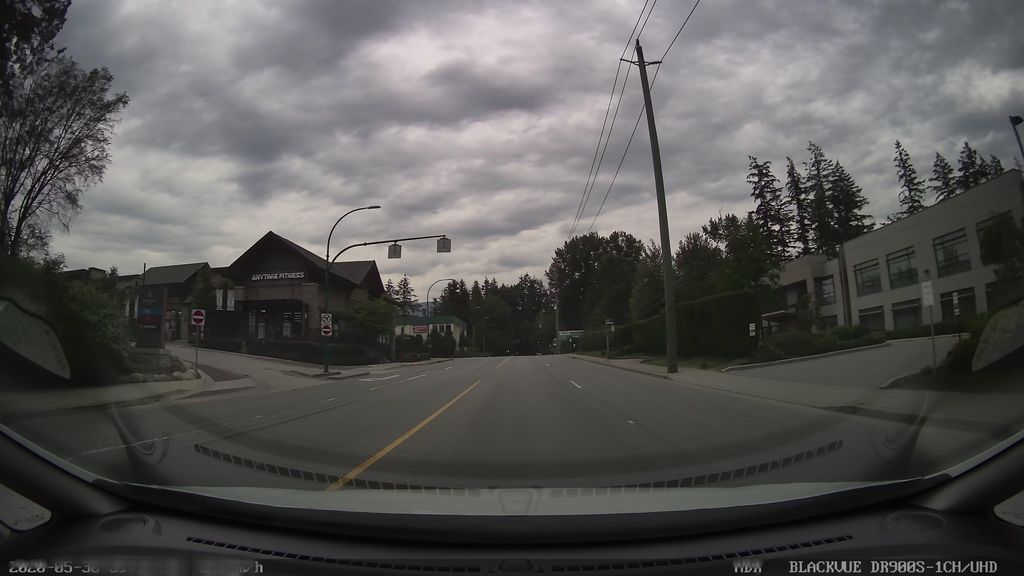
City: vancouver